Field crop: maize
Growth stage: 1
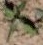
Species: atriplex